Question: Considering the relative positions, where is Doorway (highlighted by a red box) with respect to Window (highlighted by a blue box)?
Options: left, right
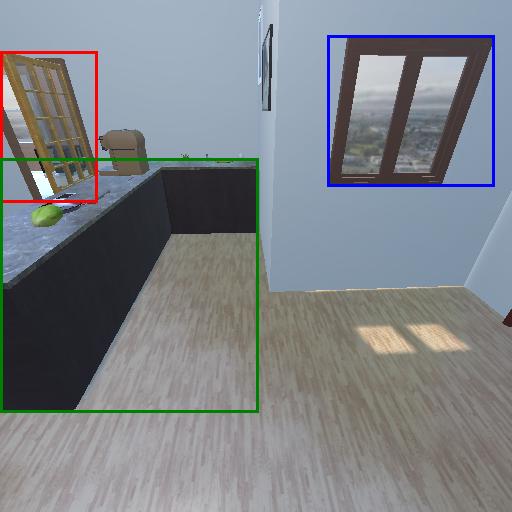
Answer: left